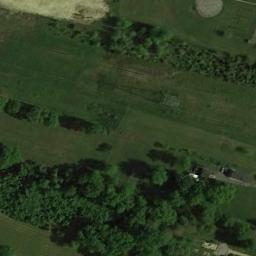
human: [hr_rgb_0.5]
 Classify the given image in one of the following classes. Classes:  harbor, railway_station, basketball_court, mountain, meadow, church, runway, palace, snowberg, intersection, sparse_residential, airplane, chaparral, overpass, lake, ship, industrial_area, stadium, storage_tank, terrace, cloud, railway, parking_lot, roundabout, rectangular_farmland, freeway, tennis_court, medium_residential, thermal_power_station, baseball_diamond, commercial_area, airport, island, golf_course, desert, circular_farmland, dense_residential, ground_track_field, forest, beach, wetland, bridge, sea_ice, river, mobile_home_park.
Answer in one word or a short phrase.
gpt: meadow